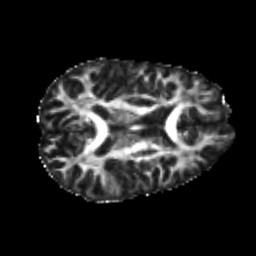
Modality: FA
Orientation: axial
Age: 20
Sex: male
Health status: healthy
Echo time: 0.074 s